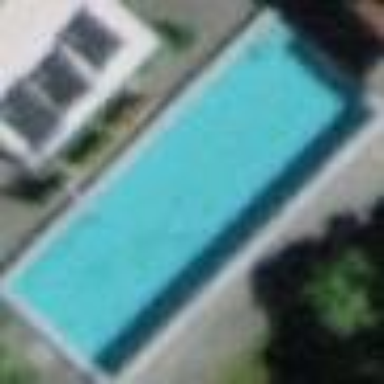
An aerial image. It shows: Swimming pool located in leisure land.